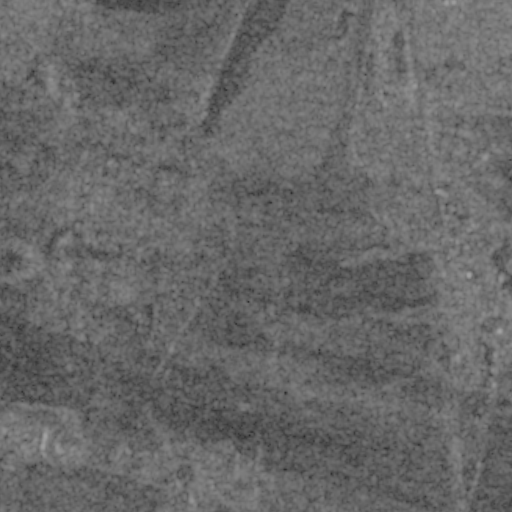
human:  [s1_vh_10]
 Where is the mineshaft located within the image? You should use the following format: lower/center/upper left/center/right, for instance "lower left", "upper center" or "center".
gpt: The mineshaft is located in the upper left of the image.
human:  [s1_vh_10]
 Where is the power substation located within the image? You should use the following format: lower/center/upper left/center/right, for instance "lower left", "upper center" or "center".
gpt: The power substation is located in the upper right of the image.
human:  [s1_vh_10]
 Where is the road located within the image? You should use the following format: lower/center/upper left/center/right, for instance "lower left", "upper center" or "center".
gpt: There is no road in the image.

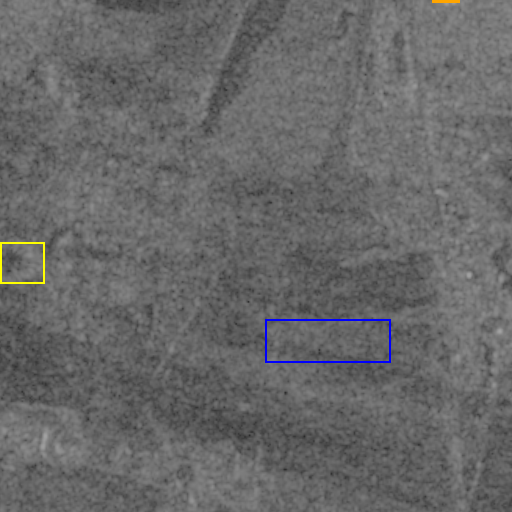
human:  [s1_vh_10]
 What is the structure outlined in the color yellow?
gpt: The structure outlined in yellow is a landfill.
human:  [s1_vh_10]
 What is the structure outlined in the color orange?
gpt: The structure outlined in orange is a power substation.
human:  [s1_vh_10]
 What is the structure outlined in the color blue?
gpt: The structure outlined in blue is a quarry.
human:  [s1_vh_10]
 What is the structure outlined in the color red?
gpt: There is no red outline.